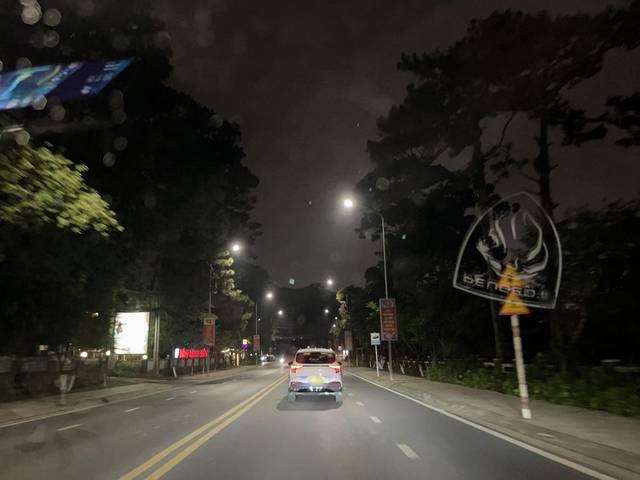
Region: Vietnam
Coordinates: 11.939, 108.454